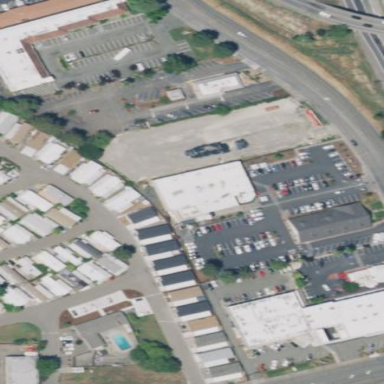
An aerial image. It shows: Retail area.